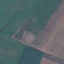
Land use / land cover class: AnnualCrop